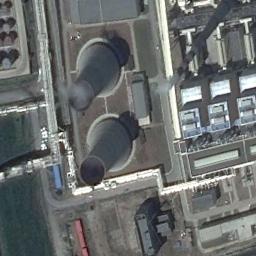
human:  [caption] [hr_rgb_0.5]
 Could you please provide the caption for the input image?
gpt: The thermal power station is next to some buildings and a river .

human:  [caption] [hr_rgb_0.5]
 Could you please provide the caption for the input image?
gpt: Here are three thermal power stations, two of which are emitting smoke .

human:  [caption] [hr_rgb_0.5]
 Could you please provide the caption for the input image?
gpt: There are many buildings next to the thermal power station .

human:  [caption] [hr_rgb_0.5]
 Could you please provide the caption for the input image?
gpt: There are neatly planned plants and equipment in the thermal power station  Two cooling towers are emitting steam and one chimney is emitting smoke .

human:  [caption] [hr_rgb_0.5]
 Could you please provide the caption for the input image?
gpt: There are many buildings and two chimneys on the thermal power station .